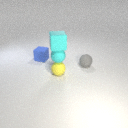
small blue rubber cube to the left of small yellow rubber sphere